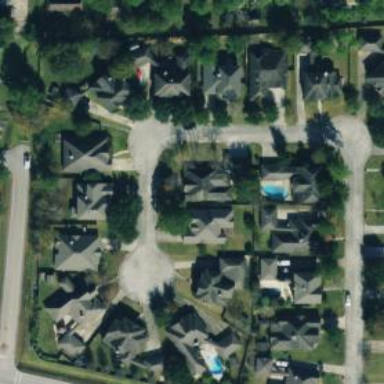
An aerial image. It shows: Neighborhood.